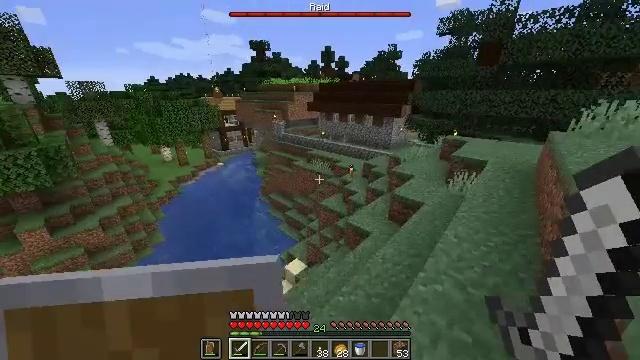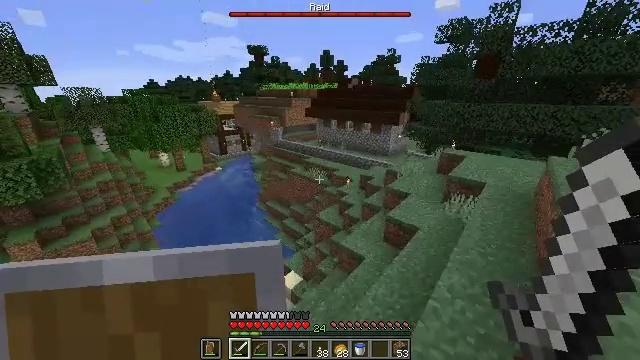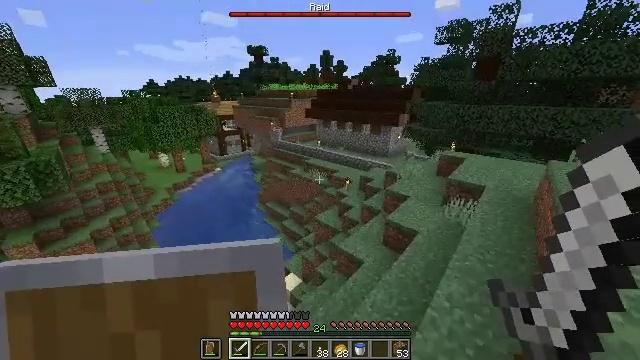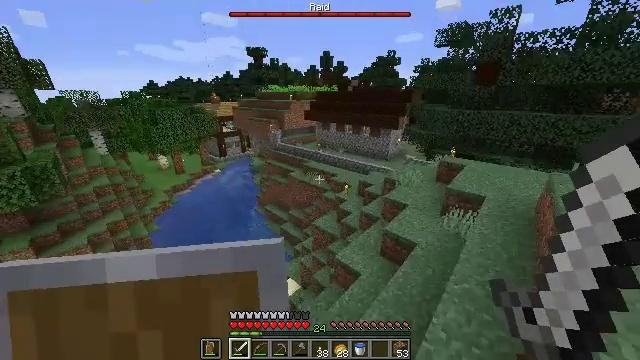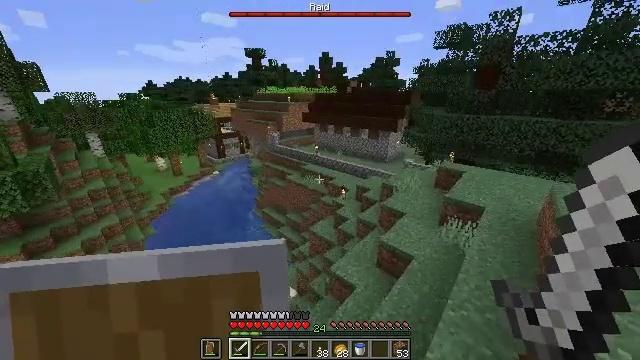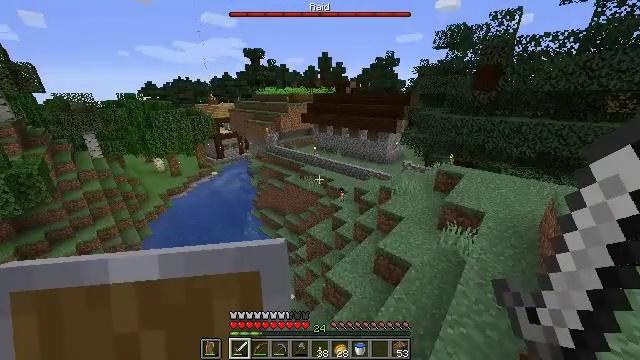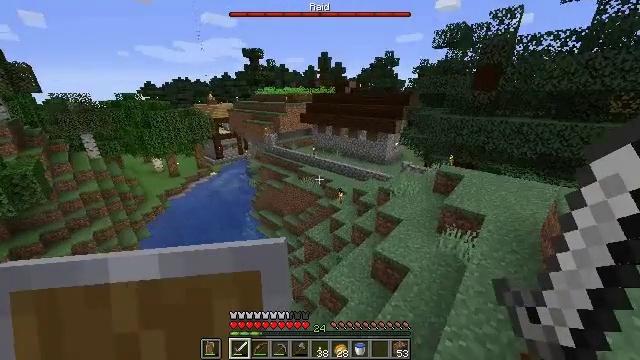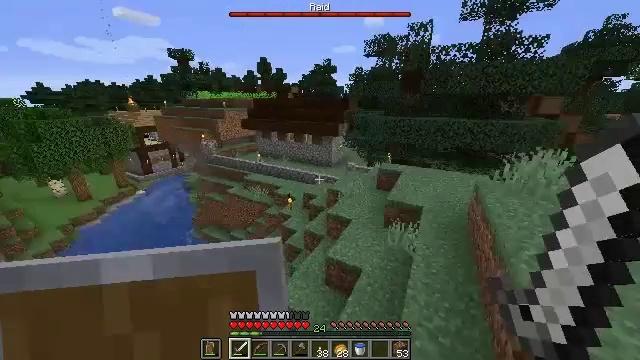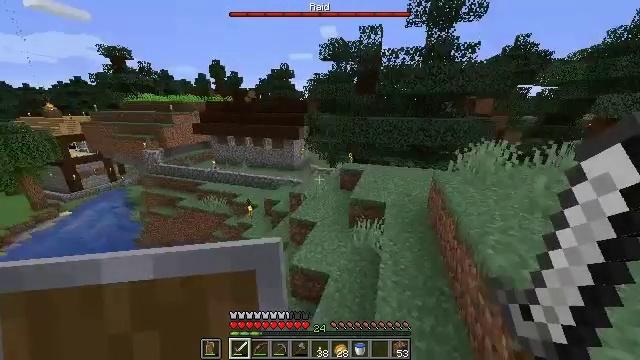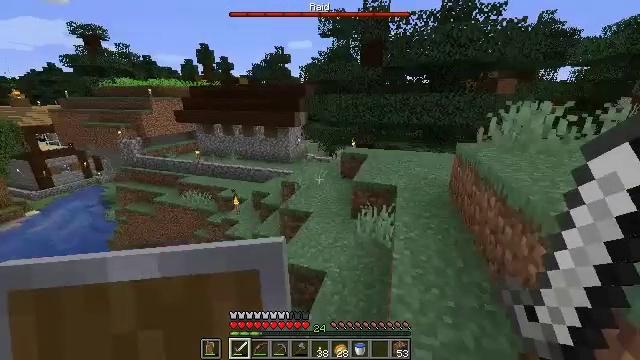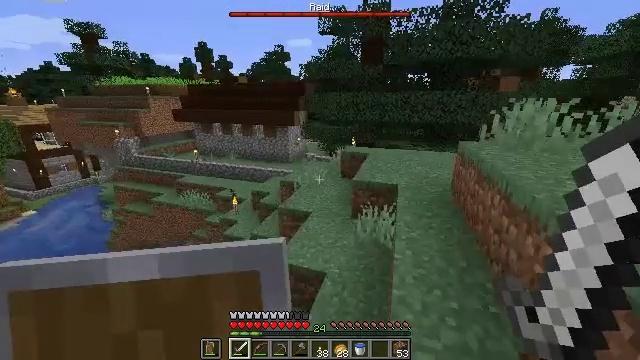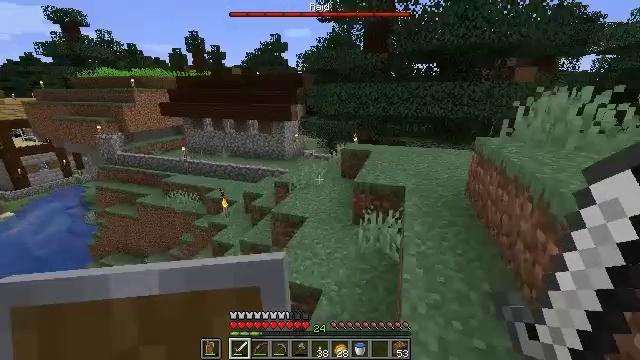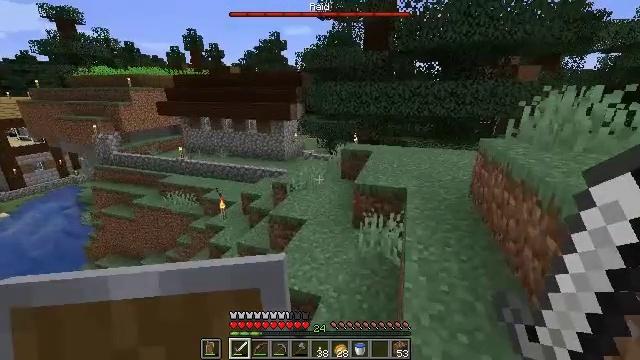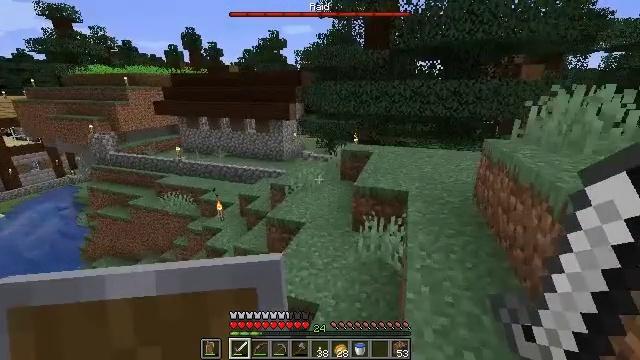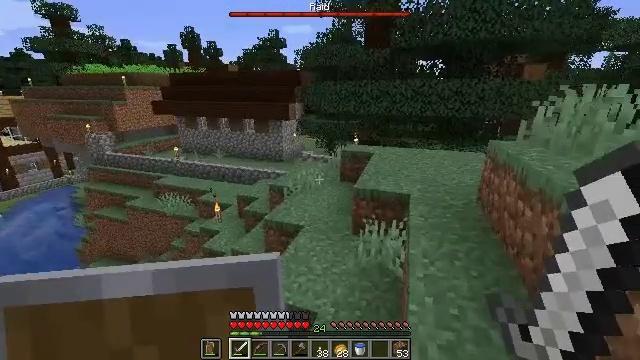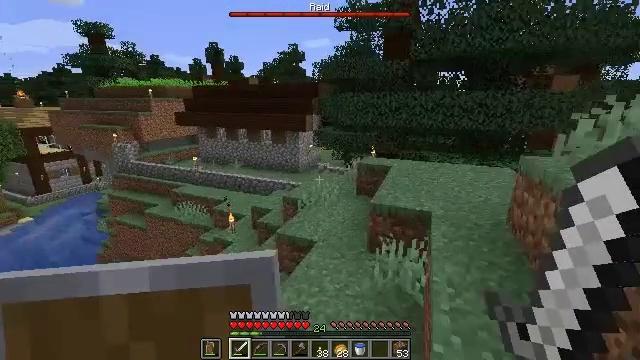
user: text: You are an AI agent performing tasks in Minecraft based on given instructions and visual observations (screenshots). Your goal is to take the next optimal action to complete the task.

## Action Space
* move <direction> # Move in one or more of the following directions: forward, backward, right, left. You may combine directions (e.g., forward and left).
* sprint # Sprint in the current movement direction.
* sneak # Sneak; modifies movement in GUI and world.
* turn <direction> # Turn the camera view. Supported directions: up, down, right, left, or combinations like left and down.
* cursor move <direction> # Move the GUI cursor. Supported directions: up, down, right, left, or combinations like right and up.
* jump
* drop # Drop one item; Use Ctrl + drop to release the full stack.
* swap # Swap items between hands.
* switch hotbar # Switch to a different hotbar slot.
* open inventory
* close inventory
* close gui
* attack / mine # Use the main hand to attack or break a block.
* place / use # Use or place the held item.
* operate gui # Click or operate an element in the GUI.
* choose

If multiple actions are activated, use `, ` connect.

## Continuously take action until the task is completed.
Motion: motion action
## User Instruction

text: Break the grass block.
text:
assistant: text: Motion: move forward and move right, jump
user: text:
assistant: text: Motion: move forward and move right, jump
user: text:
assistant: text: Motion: move forward and move right
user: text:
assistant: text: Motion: move forward and move right
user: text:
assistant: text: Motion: move forward and move right
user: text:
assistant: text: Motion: move forward and move right
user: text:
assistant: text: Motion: move forward and move right, turn right and up
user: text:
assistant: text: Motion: move forward, turn right and up
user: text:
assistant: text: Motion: no_op
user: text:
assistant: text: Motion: no_op
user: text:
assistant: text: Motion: no_op
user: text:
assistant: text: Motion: no_op
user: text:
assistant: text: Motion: move forward
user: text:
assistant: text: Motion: move forward
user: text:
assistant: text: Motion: move forward, turn left and up
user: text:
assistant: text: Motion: move forward, sprint, turn right and up
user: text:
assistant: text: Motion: move forward, sprint, turn right and up
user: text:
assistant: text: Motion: move forward
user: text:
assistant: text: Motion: move forward
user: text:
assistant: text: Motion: move forward, turn right and down
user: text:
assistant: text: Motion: move forward, turn left and down, jump
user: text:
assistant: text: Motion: move forward, turn left and down, jump
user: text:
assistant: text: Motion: move forward, jump
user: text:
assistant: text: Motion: move forward, jump
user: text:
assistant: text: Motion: move forward
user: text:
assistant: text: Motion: move forward
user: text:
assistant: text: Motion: move forward
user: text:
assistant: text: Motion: move forward
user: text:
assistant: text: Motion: move forward
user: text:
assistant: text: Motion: move forward